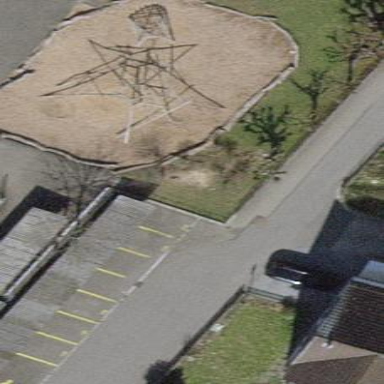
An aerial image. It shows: Playground area for leisure activities on the land.